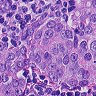
Metastatic tissue present: yes